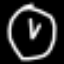
Label: clock